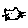
Label: cat